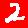
Digit: 2